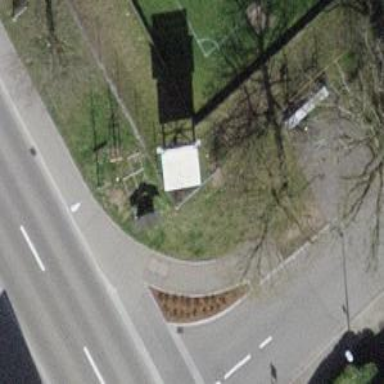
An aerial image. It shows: Entrance with barrier.